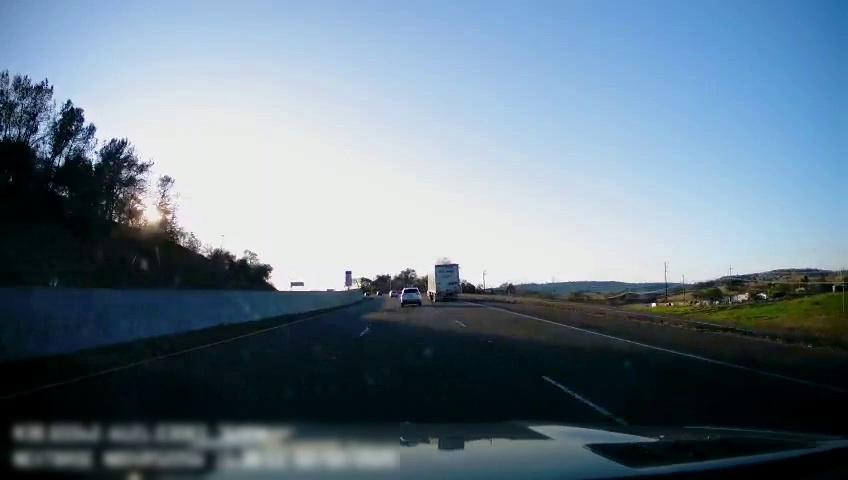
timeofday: Day
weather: Sunny
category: Drivable Space
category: Vehicles | SUV
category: Vehicles | Other LV
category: Lanes | Current Lane
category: Lanes | Current Lane
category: Lanes | Alternate Lane
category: Lanes | Alternate Lane